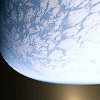
Label: cloud